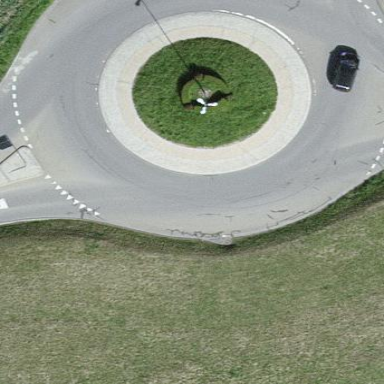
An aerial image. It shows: Tertiary road with asphalt surface leading to roundabout junction.